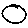
Label: circle